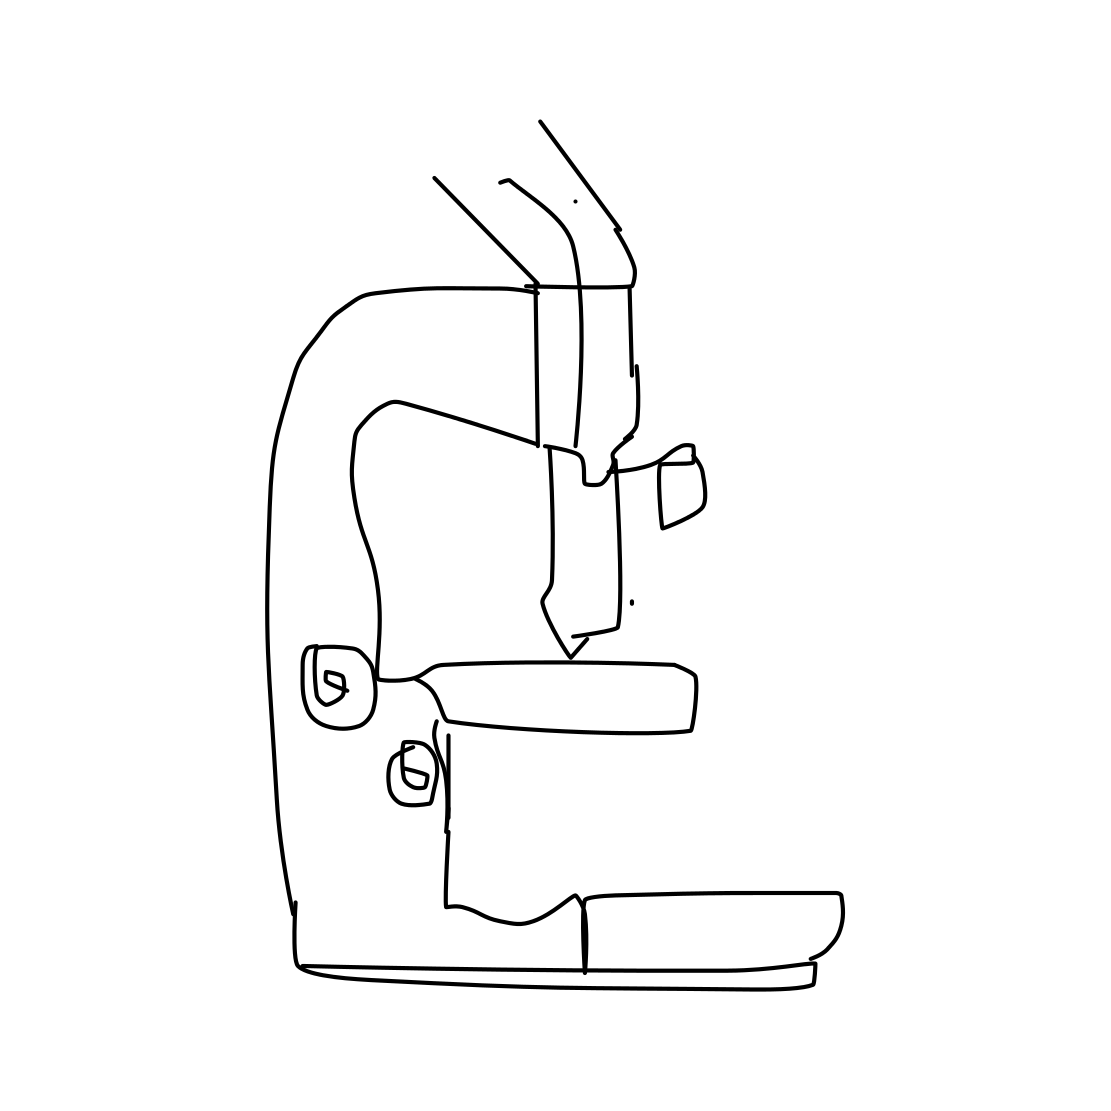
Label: microscope